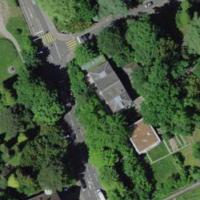
EUNIS habitat code: 53
Species observed at this site:
Phalangium opilio